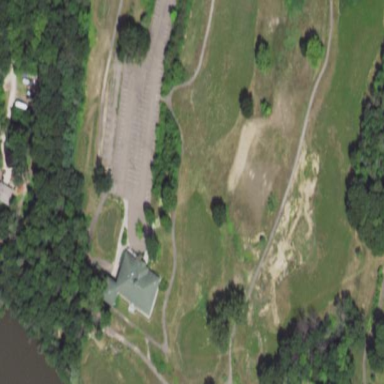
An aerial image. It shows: Area with grass used as rough in golf course.